Question: I am compiling my application in .It was developed in . My code is as follows:
'''
type
Name = array[0..100] of PChar;
PName = ^Name;
var
HEnt: pHostEnt;
HName: PName;
WSAData: TWSAData;
i: Integer;
begin
Result := False;
if WSAStartup($0101, WSAData) <> 0 then begin
WSAErr := 'Winsock is not responding."';
Exit;
end;
IPaddr := '';
New(HName);
if GetHostName(HName^, SizeOf(Name)) = 0 then <-----ERROR
begin
HostName := StrPas(HName^);
HEnt := GetHostByName(HName^);
"
"
so on...
end;
'''
When i try to compile the code ,i get the following error:

When i try this code in another application it works fine in Delphi 7.
How do i convert from character pointer to type to make it run on ??.
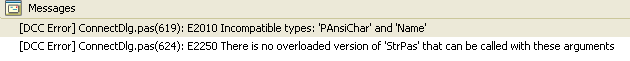
Answer: My Delphi knowledge might be a little rusty, but as far as I remember:
PChar is (kind of like, not exactly) a pointer to a string in itself, so this type is actually an array of 101 PChars (strings):
'Name = array[0..100] of PChar;'
I think you should change it to 'array [0..100] of Char', or why not declare 'HName' as a 'PAnsiChar' right from the start?